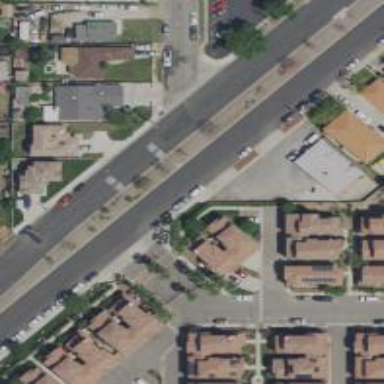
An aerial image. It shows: Residential road.